Field crop: maize
Growth stage: 2
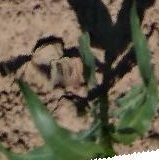
Species: maize